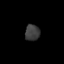
Tissue: lung
Cell type: Epithelial cells
Senescence score: 0.2277
Nuclear area (px): 233
Mean DAPI intensity: 60.275